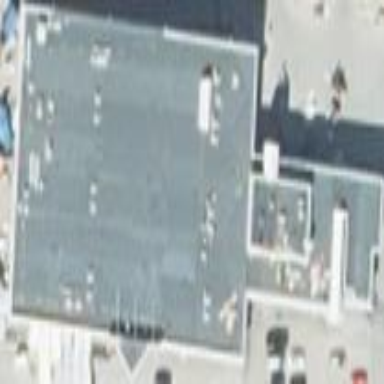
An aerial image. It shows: Flat roof retail building.